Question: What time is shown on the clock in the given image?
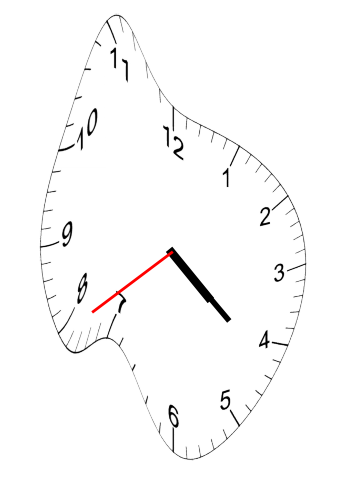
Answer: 04:21:39